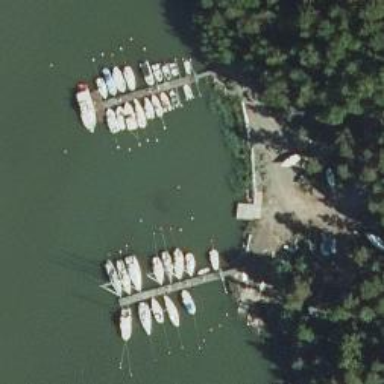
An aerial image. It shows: Marina on leisure land.